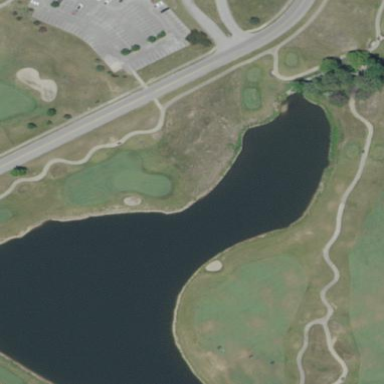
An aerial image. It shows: Golf course.